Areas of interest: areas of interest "Clothing, Shoes, Hats and Leather Goods Store"
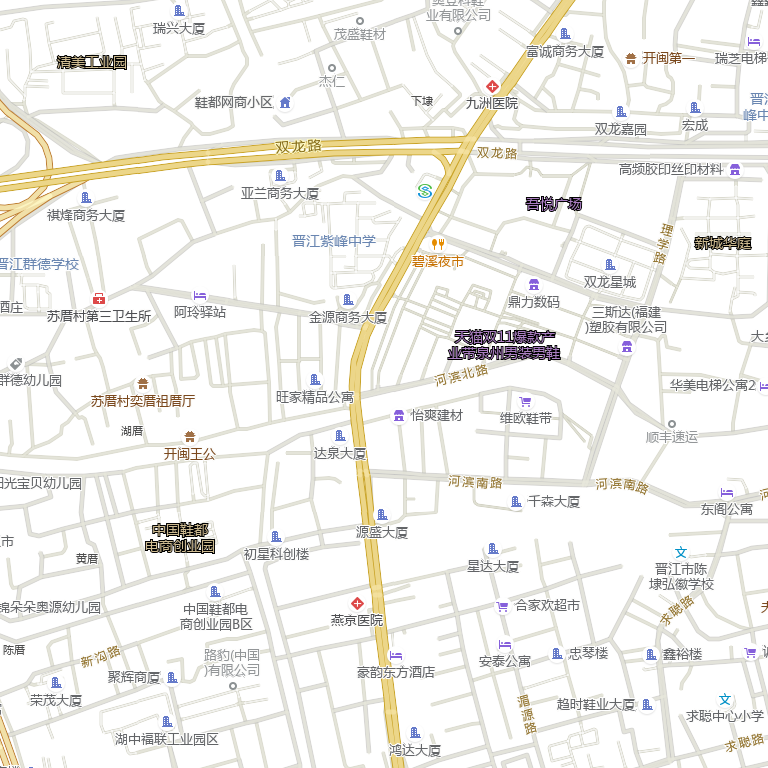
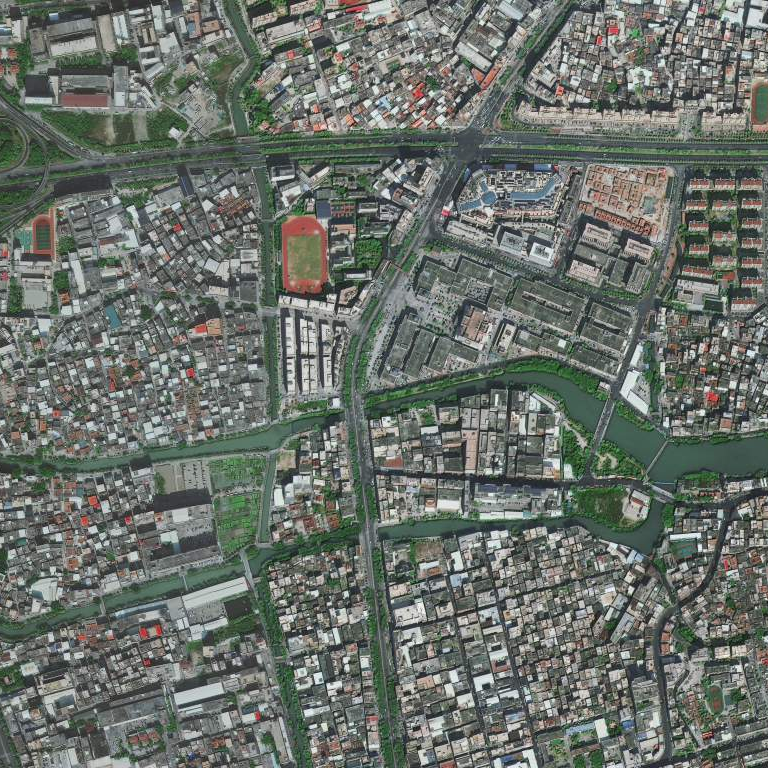